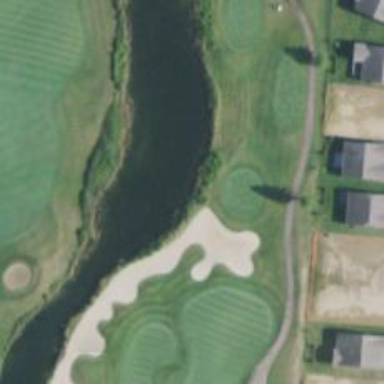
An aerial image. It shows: View of golf hole.